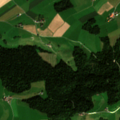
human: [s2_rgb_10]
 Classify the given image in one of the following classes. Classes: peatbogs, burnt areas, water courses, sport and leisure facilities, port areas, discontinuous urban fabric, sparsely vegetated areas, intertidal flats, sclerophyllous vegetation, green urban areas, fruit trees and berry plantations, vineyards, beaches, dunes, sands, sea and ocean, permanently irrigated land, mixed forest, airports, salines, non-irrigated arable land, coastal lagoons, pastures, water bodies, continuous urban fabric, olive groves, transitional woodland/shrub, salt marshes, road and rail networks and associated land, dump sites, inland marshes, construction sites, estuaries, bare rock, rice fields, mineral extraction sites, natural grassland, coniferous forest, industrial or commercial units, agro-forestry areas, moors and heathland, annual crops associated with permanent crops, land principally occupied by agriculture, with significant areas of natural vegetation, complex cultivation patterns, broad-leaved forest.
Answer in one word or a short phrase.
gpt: non-irrigated arable land, pastures, coniferous forest, mixed forest